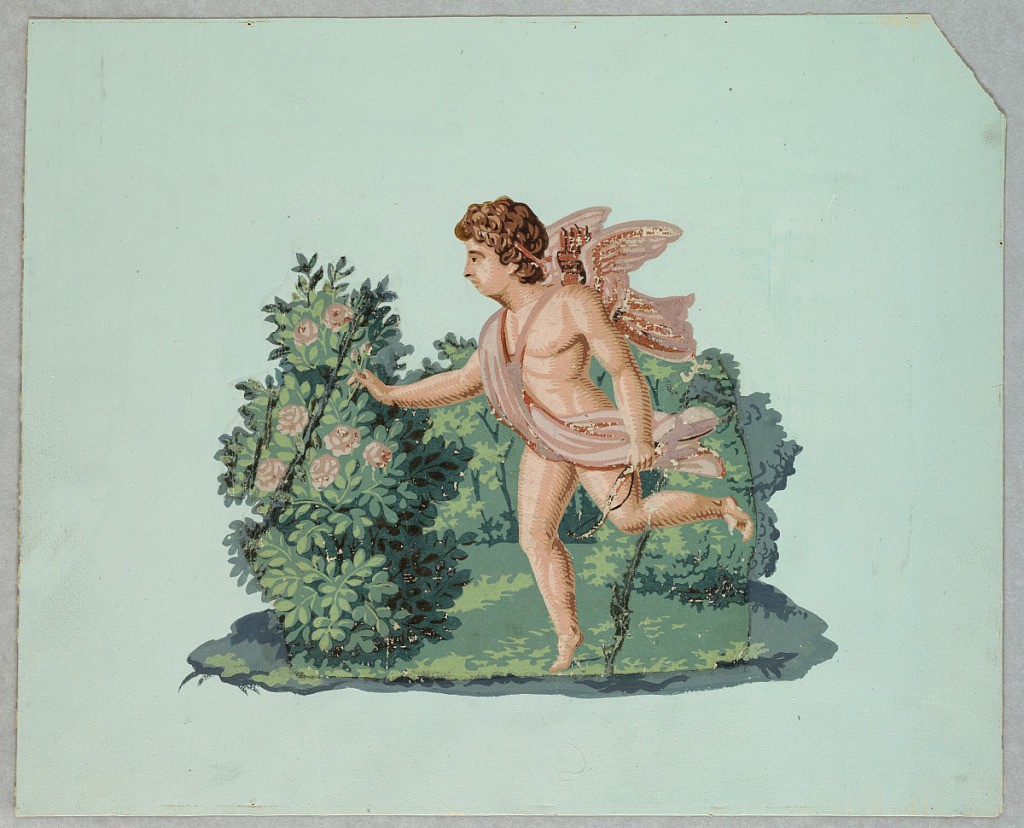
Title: Ornament
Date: ca. 1820
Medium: Block-printed on handmade paper
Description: Figure of a cupid running toward the left, in a setting of greenery.